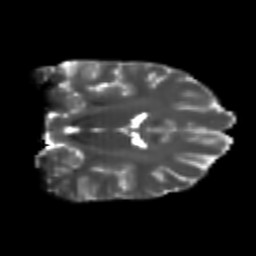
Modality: T2w
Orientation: coronal
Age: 20
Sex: female
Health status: healthy
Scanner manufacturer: philips
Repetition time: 7.385 s
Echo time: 0.08599 s